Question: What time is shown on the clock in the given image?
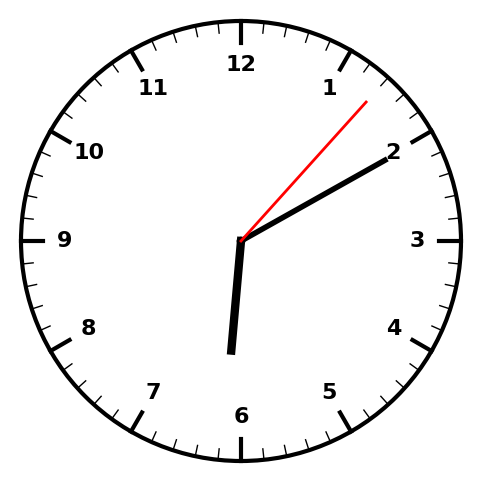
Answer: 06:10:07